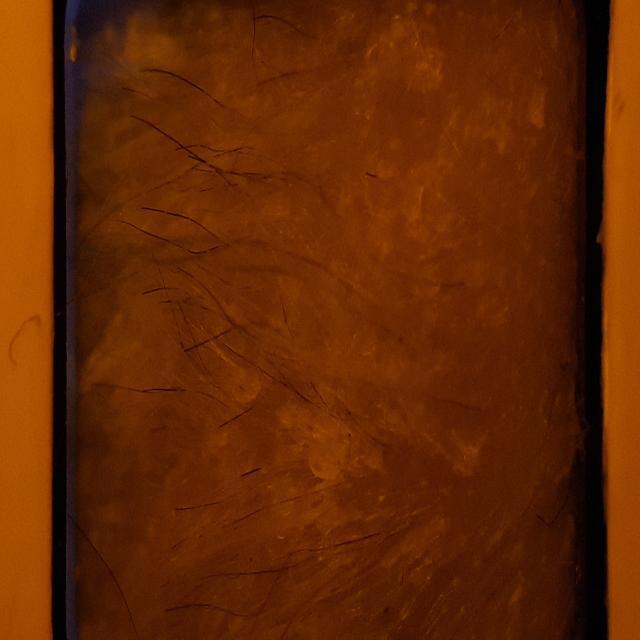
Healthy canine skin — no visible lesions, inflammation, or abnormalities. The skin and coat appear normal.